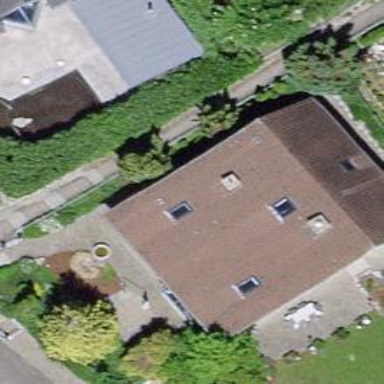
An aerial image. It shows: Building with tile roof.